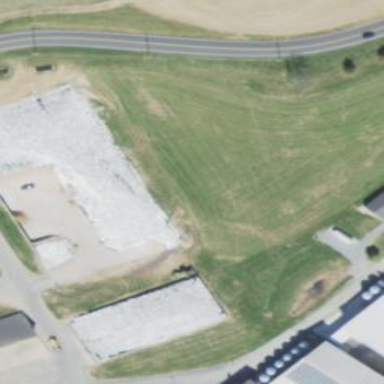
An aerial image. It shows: Bunker silo.